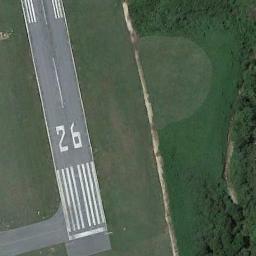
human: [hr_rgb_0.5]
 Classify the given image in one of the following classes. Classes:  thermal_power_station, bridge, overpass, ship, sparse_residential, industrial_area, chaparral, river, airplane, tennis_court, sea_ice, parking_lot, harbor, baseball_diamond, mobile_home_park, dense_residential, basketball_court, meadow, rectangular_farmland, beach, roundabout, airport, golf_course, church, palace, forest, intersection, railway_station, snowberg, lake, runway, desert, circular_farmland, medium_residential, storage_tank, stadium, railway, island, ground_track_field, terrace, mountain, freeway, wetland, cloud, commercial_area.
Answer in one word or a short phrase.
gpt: runway